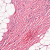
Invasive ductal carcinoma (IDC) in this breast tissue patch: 0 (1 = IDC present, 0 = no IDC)